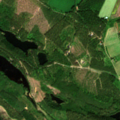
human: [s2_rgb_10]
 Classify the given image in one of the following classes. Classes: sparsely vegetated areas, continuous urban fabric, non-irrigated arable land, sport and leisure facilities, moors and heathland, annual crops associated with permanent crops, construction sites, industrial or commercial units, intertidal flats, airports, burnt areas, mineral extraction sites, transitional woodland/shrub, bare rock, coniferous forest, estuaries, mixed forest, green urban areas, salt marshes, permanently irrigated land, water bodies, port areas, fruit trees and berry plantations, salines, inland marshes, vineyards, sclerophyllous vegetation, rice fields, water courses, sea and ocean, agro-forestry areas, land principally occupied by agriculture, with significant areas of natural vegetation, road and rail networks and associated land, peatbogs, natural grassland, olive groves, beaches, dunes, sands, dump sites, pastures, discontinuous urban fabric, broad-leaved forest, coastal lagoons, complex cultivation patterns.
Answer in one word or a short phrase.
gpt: non-irrigated arable land, coniferous forest, mixed forest, inland marshes, water bodies